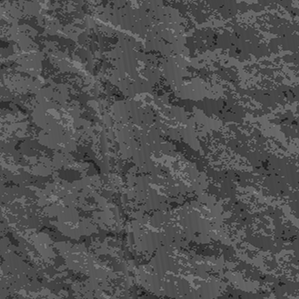
Label: frost